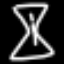
Label: hourglass